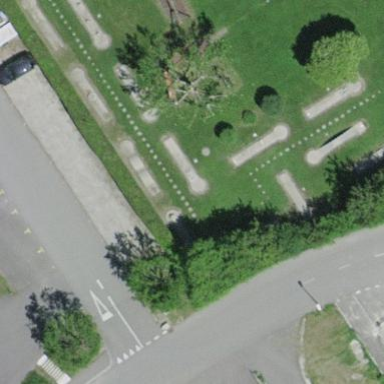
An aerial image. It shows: Miniature golf course.